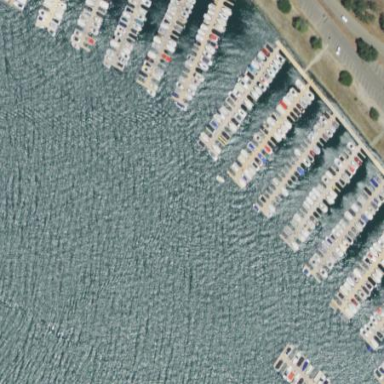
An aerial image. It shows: Marina on leisure land.